Question: I'm trying to add margins to a flex but it's working only for a side.
Margin stuck to the side of the page:

'''
@import url('https://fonts.googleapis.com/css2?family=Luxurious+Roman&display=swap');
* {
font-family: 'Luxurious Roman', cursive;
}
body {
margin: 0 0.5em 0 0.5em;
}
#background-video {
width: 100vw;
height: 100%;
object-fit: cover;
position: fixed;
left: 0;
right: 0;
top: 0;
bottom: 0;
z-index: -1;
background-size: cover;
}
.content {
position: fixed;
width: 100vw;
}
#detach-button-host {
display: none;
}
.flex {
display: flex;
flex-direction: row;
width: 100vw;
align-content: space-between;
justify-content: space-between;
}
.flexitem {
width: 50%;
justify-content: space-between;
align-items: center;
margin: 0 5px 0 5px;
max-height: inherit;
}
.textflex {
text-align: center;
color: white;
font-size: 5vh;
}
.caption {
color: white;
text-align: center;
font-size: 2vh;
background-color: rgba(40, 57, 101, .9);
box-shadow: 0 12px 15px 0 rgba(0, 0, 0, .24), 0 17px 50px 0 rgba(0, 0, 0, .19);
}
@media only screen and (max-width: 600px) {
.flex {
display: flex;
flex-direction: column;
width: 100vw;
align-items: center;
}
.flexitem {
width: 100vw;
justify-content: center;
align-items: center;
padding: 0 5px 0 5px;
margin: 0 5px 0 5px;
}
}
'''
'''
<!DOCTYPE html>
<html lang="it">
<head>
<meta charset="UTF-8">
<meta http-equiv="X-UA-Compatible" content="IE=edge">
<meta name="viewport" content="width=device-width, initial-scale=1.0">
<title>Underworld</title>
<link rel=stylesheet href="style.css">
</head>
<body>
<video autoplay muted loop id="background-video">
<source src="video.mp4" type="video/mp4">
</video>
<div class="content">
<div class="flex">
<div class="flexitem">
<p class="textflex">Underworld</p>
<p class="caption">
Un celere stridio, un battito, un fendente, un... caduto.
La grande Luna divenuta specchio del putrido miasma terreno, brinda con angoscia alla morte e alla sventura.
Quei due leggendari ed eterni guerrieri scrutano ivi la natura delle loro scelte, ansimanti e sospiranti del mai nuovo avvenire.
L'immensa Shido, fragile e disastrosa terra delle mancate promesse, osserva ora con affronto tutti coloro che osano macchiare, col sangue, le sue scure e marce praterie.
Viandante, una forza invisibile ti intima di allontanarti, ti ordina di fuggire via se le tue iridi mai sono state lambite dall'artiglio dell'orrida verita. Lascia questi lidi se mai i tuoi occhi sono stati scossi dalla veemenza della marcescenza, figlia delle vite meno agiate, cugina dell'ineluttabile tempo.
Se invece hai accolto l'oscurita... Benvenuto su Shido.
</p>
</div>
</div>
</div>
</body>
</html>
'''
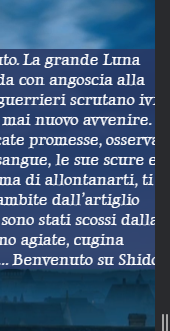
Answer: The problem is you have 'position: fixed' on your '.content' element. This is taking it out of the document flow.
To fix the issue set the '.content' to 'left: 0'
'''
.content {
position: fixed;
width: 100%;
left: 0px;
}
'''
Then on the '.flex' element you just need to do 'display: flex' and remove the other width and alignment properties and then on the '.flex-item' you can amend the left and right margins as you wish